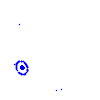
Particle: pion